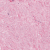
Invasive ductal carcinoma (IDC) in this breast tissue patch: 0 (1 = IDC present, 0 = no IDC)